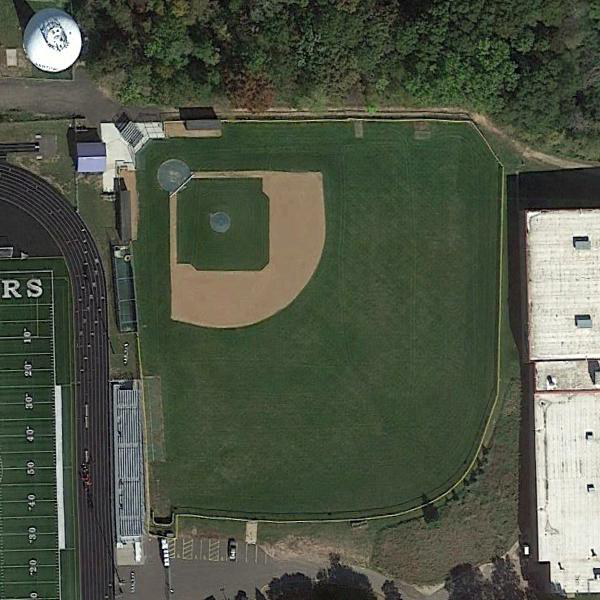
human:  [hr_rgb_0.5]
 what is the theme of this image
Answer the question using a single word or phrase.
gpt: baseball diamond